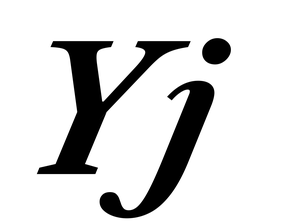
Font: LibreCaslonText-Italic_Bold_Italic